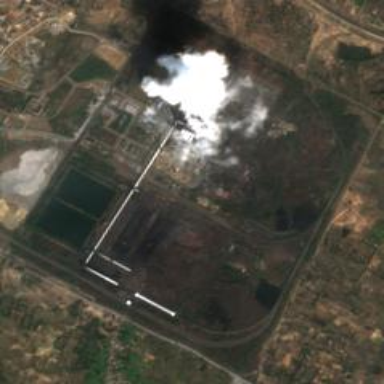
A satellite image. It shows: Industrial area with coal power plant.